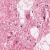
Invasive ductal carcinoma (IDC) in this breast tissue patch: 0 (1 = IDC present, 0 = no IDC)